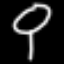
Label: mushroom